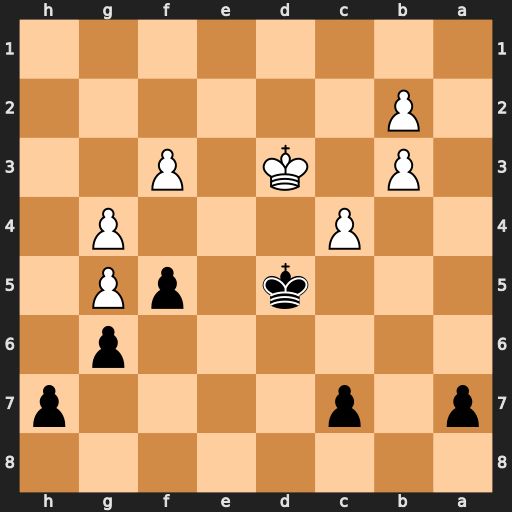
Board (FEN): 8/p1p4p/6p1/3k1pP1/2P3P1/1P1K1P2/1P6/8
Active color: b
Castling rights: -
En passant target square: -
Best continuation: Ke5 Ke3 fxg4 fxg4 a5